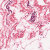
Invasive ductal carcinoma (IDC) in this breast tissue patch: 0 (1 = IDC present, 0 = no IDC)